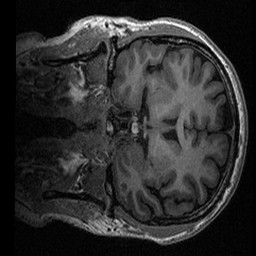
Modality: T1w
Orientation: coronal
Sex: male
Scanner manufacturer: ge
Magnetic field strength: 3 T
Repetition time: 0.0064 s
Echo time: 0.00281 s